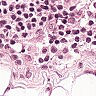
Metastatic tissue present: no